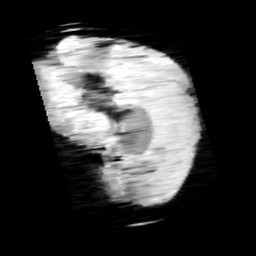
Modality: minIP
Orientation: sagittal
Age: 9
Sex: female
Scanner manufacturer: siemens
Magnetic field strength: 3 T
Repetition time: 0.027 s
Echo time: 0.02 s